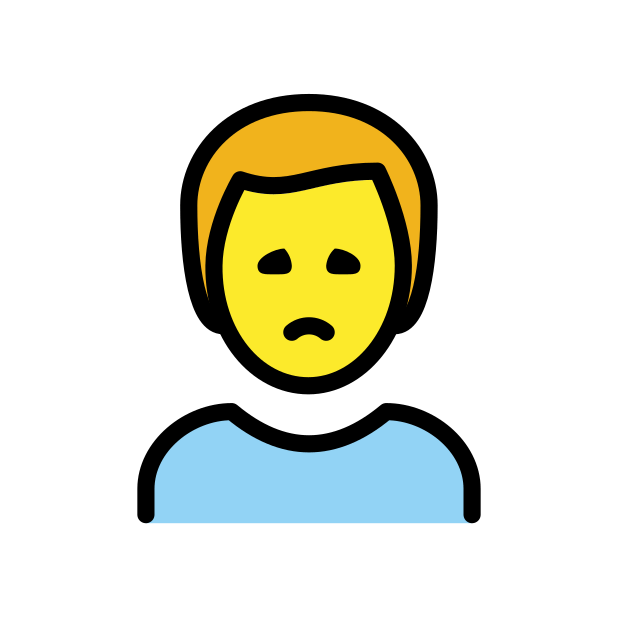
man frowning